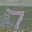
Label: 7